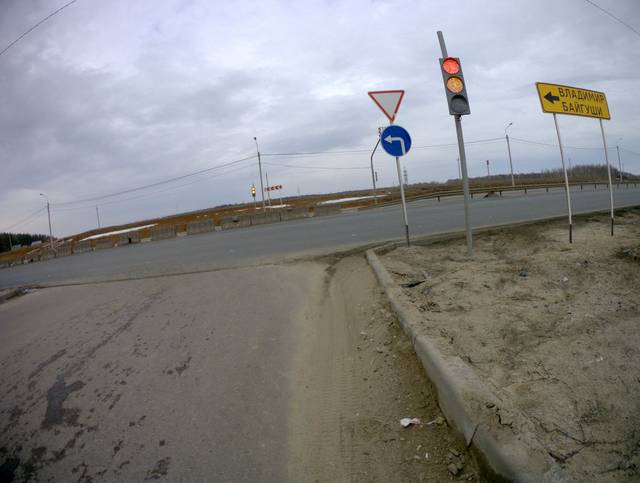
Region: Russia
Coordinates: 56.071, 40.493